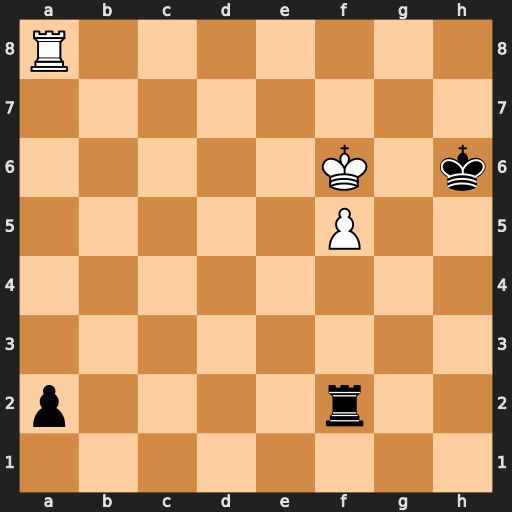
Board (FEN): R7/8/5K1k/5P2/8/8/p4r2/8
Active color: w
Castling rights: -
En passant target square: -
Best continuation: Rh8#